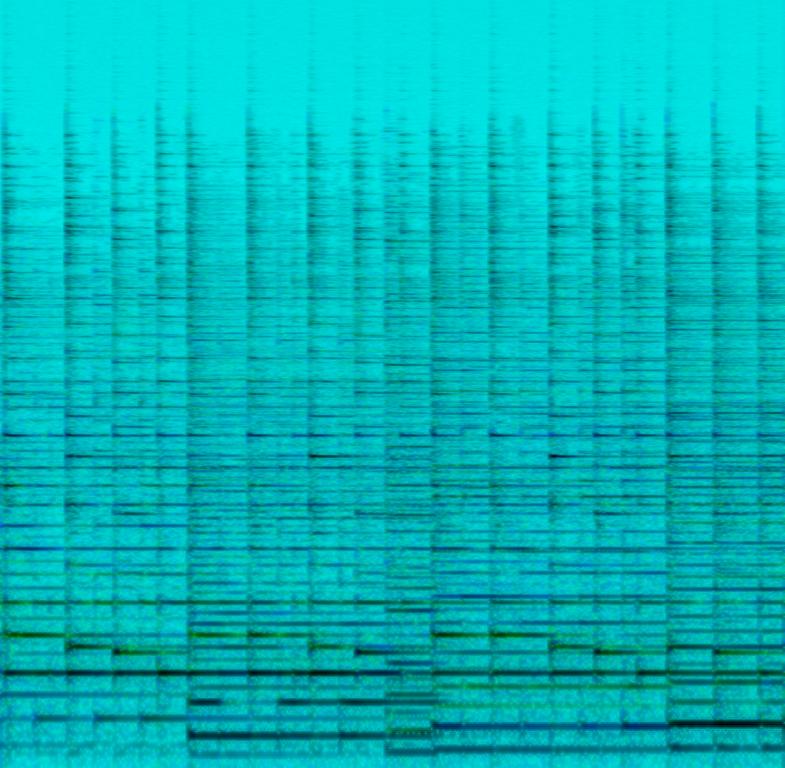
This is a live performance of a pop music piece. There is a male vocalist singing melodically in the lead. There is a catchy tune that is being performed on a keyboard with a piano sound.The atmosphere is sentimental. This piece could be used in the soundtrack of a romantic comedy movie, especially during the scenes where the characters are starting to fall in love with each other.